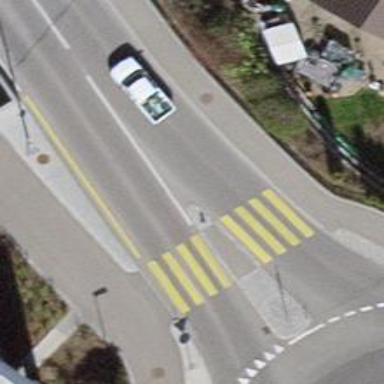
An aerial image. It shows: Tertiary road with asphalt surface and sidewalk on the left.